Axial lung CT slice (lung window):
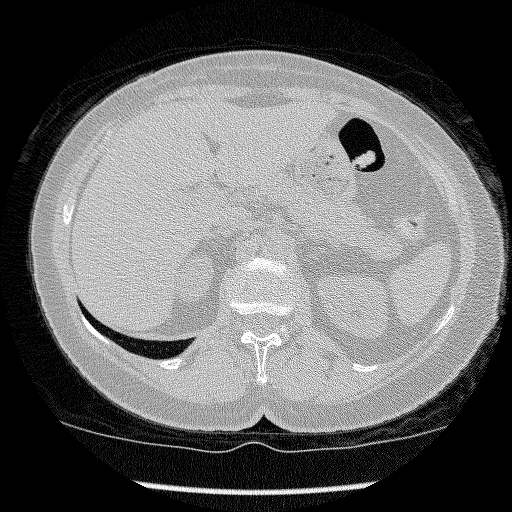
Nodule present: no